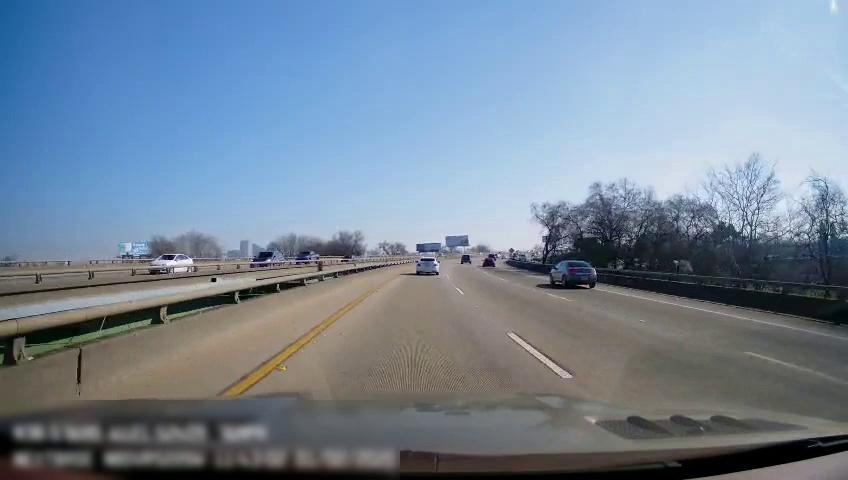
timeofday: Day
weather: Sunny
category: Drivable Space
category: Vehicles | Car
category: Vehicles | SUV
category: Vehicles | Truck
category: Drivable Space
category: Vehicles | Car
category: Vehicles | Car
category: Vehicles | Car
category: Vehicles | Truck
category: Lanes | Current Lane
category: Lanes | Current Lane
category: Lanes | Current Lane
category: Lanes | Alternate Lane